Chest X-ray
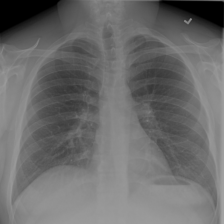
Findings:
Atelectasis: negative
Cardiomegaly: negative
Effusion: negative
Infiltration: negative
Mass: negative
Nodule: negative
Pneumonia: negative
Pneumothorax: negative
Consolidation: negative
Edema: negative
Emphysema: negative
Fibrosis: negative
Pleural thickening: negative
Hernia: negative